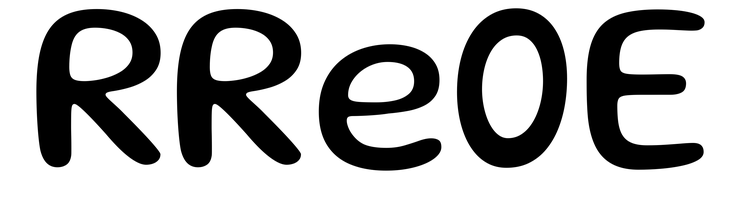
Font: Gluten_Regular